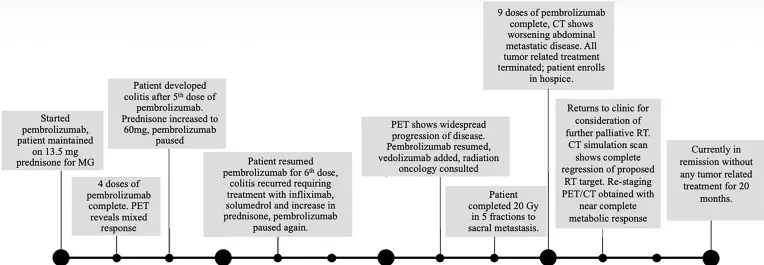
Case timeline detailing therapeutic interventions and clinical responses.
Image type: chart (chart)